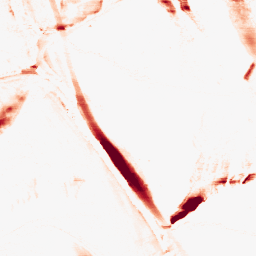
Category: morphological
Decomposition family: morphological_ellipse
Decomposition parameters: operation: opening
width: 5
height: 30
Upsampling method: bspline
Upsampling parameters: scale: 4
Upsampling scale: 4